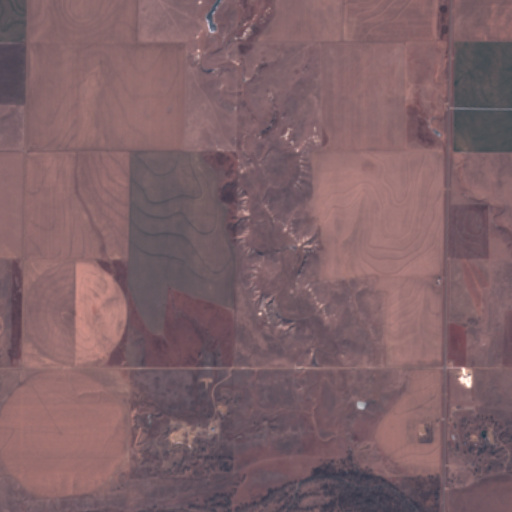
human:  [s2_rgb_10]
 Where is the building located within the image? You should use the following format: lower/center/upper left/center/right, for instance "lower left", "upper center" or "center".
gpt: The building is located in the lower center of the image.
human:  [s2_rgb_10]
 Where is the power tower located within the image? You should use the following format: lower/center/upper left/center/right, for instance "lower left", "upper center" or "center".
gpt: There is no power tower in the image.